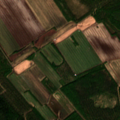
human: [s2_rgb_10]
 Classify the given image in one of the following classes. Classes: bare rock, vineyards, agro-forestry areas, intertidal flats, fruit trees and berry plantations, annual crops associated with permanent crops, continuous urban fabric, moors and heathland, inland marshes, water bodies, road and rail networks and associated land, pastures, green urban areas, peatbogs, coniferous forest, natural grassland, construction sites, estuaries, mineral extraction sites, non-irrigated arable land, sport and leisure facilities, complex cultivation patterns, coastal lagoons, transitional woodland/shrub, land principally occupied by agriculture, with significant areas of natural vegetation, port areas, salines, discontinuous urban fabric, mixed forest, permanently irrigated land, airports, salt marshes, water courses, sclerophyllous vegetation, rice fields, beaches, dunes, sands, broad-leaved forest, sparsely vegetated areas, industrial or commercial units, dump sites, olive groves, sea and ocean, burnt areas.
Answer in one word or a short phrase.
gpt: non-irrigated arable land, mixed forest, transitional woodland/shrub, inland marshes